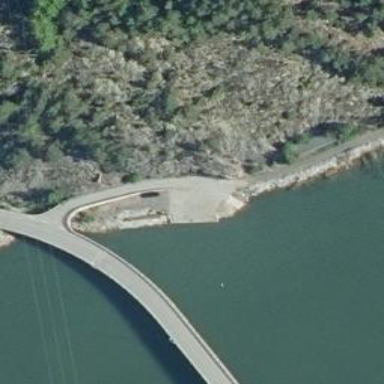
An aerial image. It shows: Slipway on leisure land.